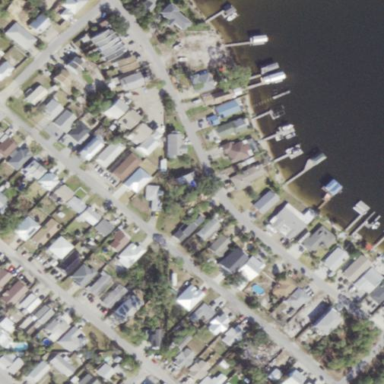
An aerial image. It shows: Residential area consisting of single-family homes.